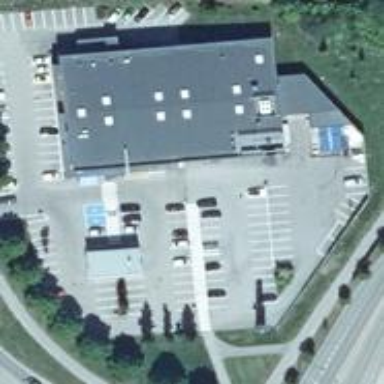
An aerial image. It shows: Supermarket building.